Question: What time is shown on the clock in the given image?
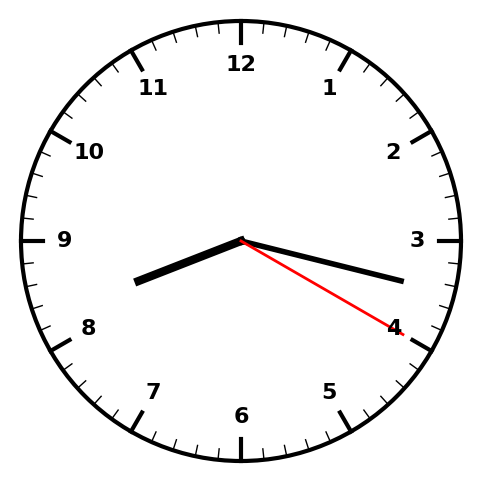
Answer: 08:17:20